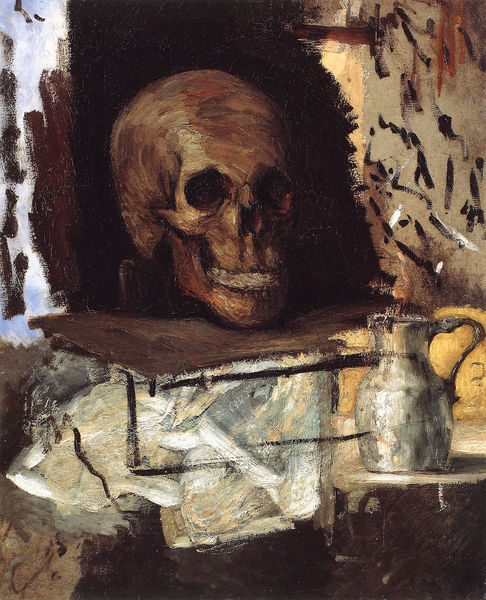
Titel: Bildnis eines alten Mannes
Künstler: Paul Cézanne
Institution: Paris, Musée d’Orsay
Schlagwörter: blau, dunkel, gemälde, weiß, gelb, braun, grau, nase, schwarz, stirn, rot, schädel, stein, öl, kanne, krug, stilleben, stillleben, abstrakt, modern, stufen, ölfarbe, striche, strich, tupfen, totenkopf, zähne, grab, herz, baumstumpf, stien, augenhöhle, belb, 20. jahrhundert, schödel, augenhäle, augenhöle, mudle, hell - dunkel